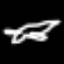
Label: airplane